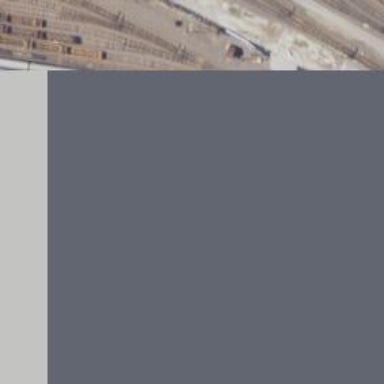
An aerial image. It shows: Railway yard.